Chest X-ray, PA view. Patient: 56 years old, sex M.
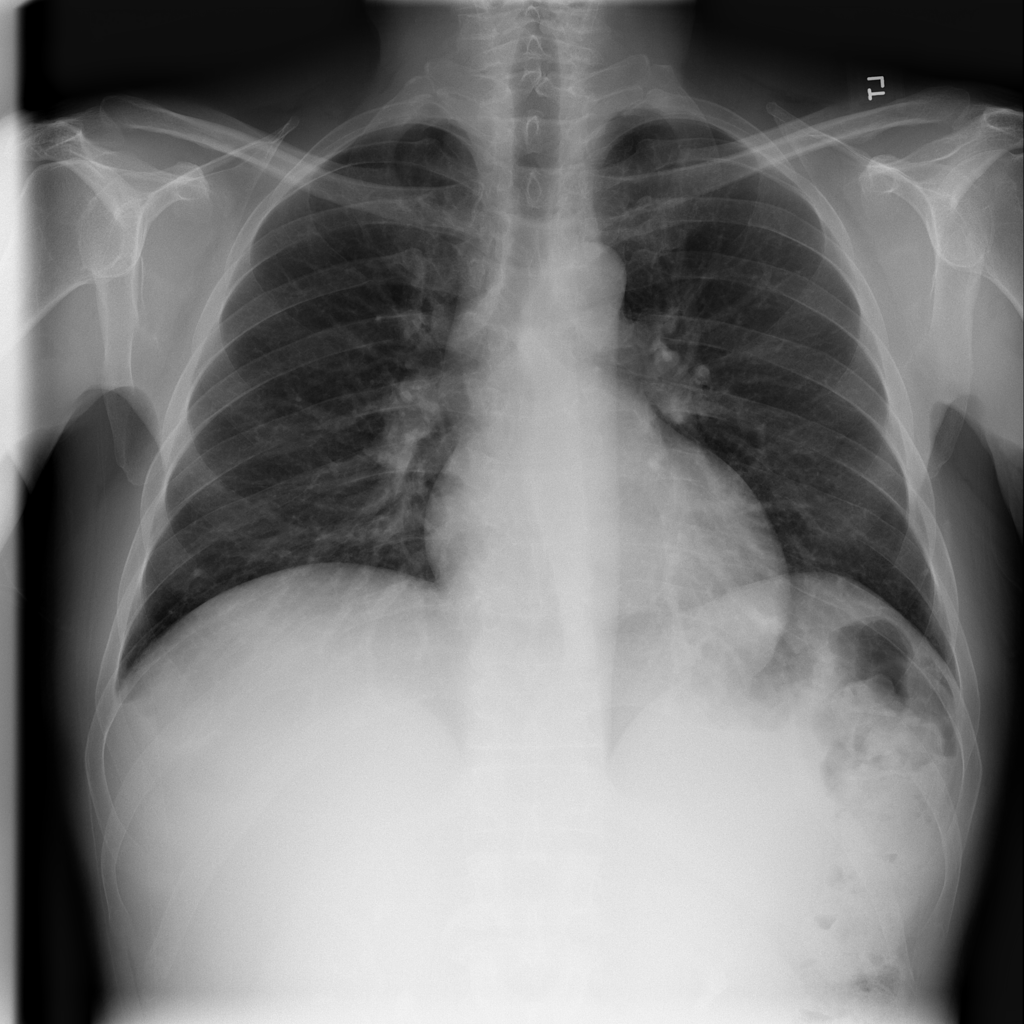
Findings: No Finding